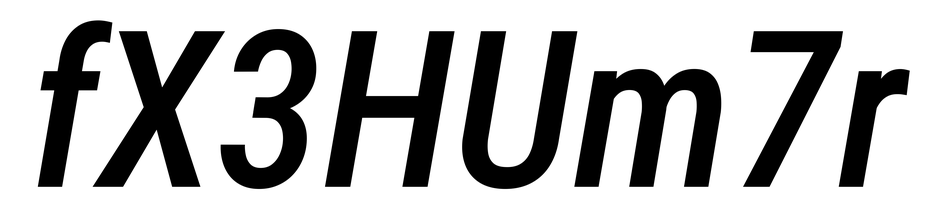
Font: Roboto-Italic_Condensed_Medium_Italic